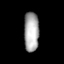
Tissue: prostate
Cell type: T cells
Senescence score: 0.7402
Nuclear area (px): 583
Mean DAPI intensity: 169.25